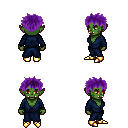
a pixel art fantasy rpg character, female body template, orc, green skin, blue robe, magenta pants, purple bedhead hairstyle, gold boots, four views (front, back, left, right), 2x2 character sprite sheet, small pixel art, hard edges, no anti-aliasing